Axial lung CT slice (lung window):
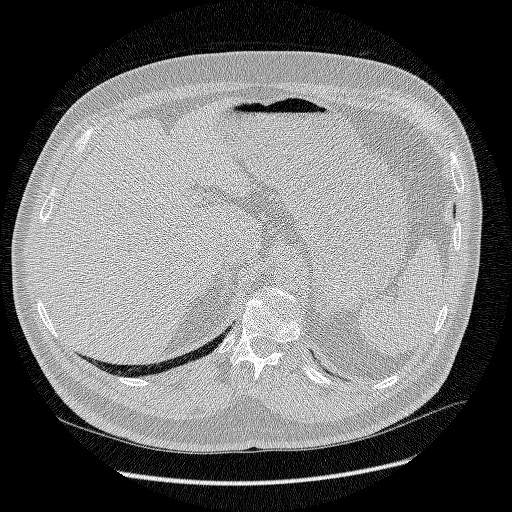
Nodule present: no